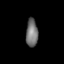
Tissue: lung
Cell type: Myeloid cells
Senescence score: 0.6907
Nuclear area (px): 330
Mean DAPI intensity: 112.679